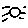
Label: sun